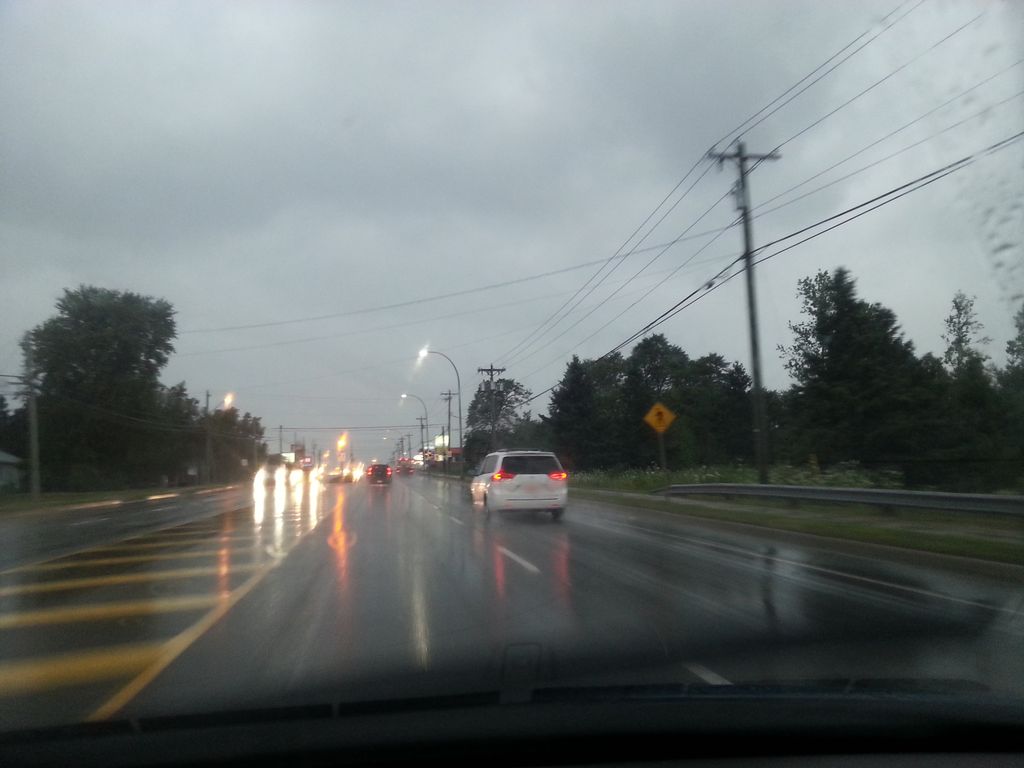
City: charlottetown